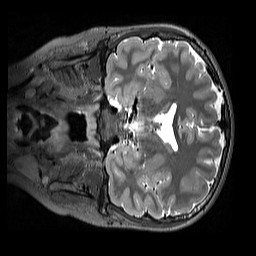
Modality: T2w
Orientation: coronal
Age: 13
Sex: male
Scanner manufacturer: siemens
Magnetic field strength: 3 T
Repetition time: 3.2 s
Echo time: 0.408 s